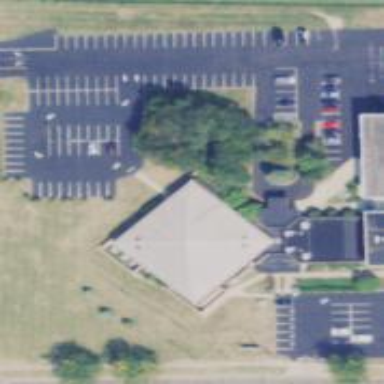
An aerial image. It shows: Building serving as place of worship.